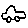
Label: car